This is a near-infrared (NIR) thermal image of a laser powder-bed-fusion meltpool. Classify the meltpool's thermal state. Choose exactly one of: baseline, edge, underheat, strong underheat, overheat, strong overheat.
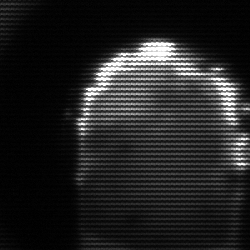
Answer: baseline